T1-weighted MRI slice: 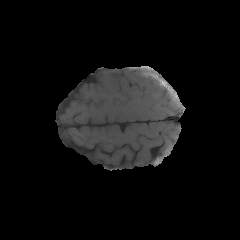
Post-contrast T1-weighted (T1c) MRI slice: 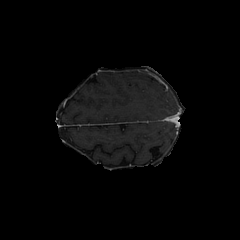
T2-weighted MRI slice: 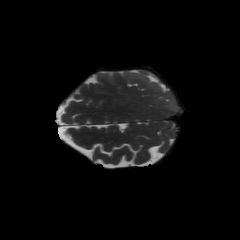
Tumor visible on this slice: yes